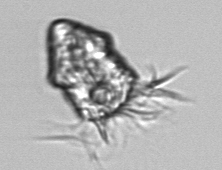
Label: Strombidium_inclinatum